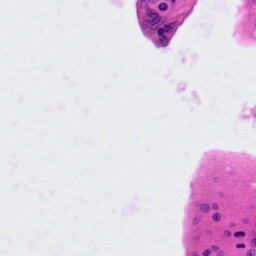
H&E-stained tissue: Colon